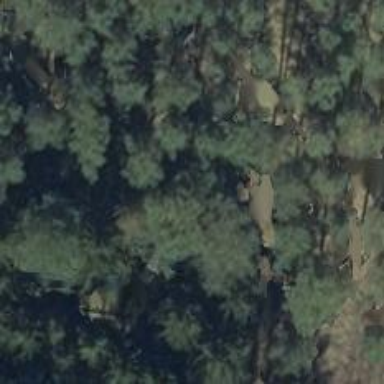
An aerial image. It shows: Shelter located at picnic site.